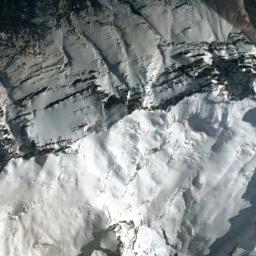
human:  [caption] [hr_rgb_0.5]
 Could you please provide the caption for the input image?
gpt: The snowberg is covered with snow and ice .

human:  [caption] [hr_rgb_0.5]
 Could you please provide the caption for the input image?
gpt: A snow-covered mountain covered in large areas .

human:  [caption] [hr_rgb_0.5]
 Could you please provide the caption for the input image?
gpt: The snow berg is consist of bare land and white snow .

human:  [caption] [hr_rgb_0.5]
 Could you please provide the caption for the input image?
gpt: There is a lot of snow on the snowberg .

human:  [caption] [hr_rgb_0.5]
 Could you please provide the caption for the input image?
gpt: There are full of snow on the snowberg .